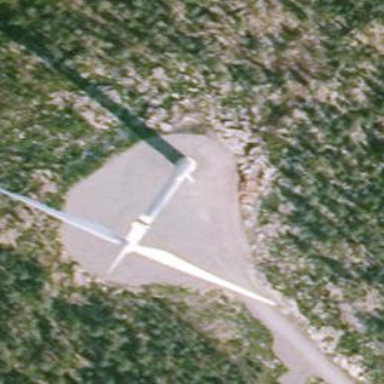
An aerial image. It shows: Wind turbine power generator.